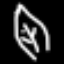
Label: leaf